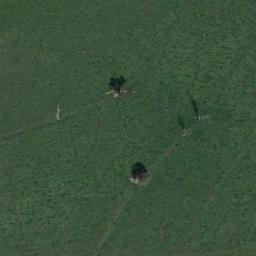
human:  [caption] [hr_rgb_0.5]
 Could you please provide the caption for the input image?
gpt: The meadow is full of green grass .

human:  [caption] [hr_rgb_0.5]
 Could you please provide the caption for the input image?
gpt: The meadow is dense but uneven .

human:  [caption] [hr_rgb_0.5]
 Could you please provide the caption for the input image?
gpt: This meadow has dense grasses and two trees .

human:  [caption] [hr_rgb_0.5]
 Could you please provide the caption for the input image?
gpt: The entire image is dominated by grass .

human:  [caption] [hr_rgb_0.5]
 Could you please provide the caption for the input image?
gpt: A green and smooth meadow with dense grass .